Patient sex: F
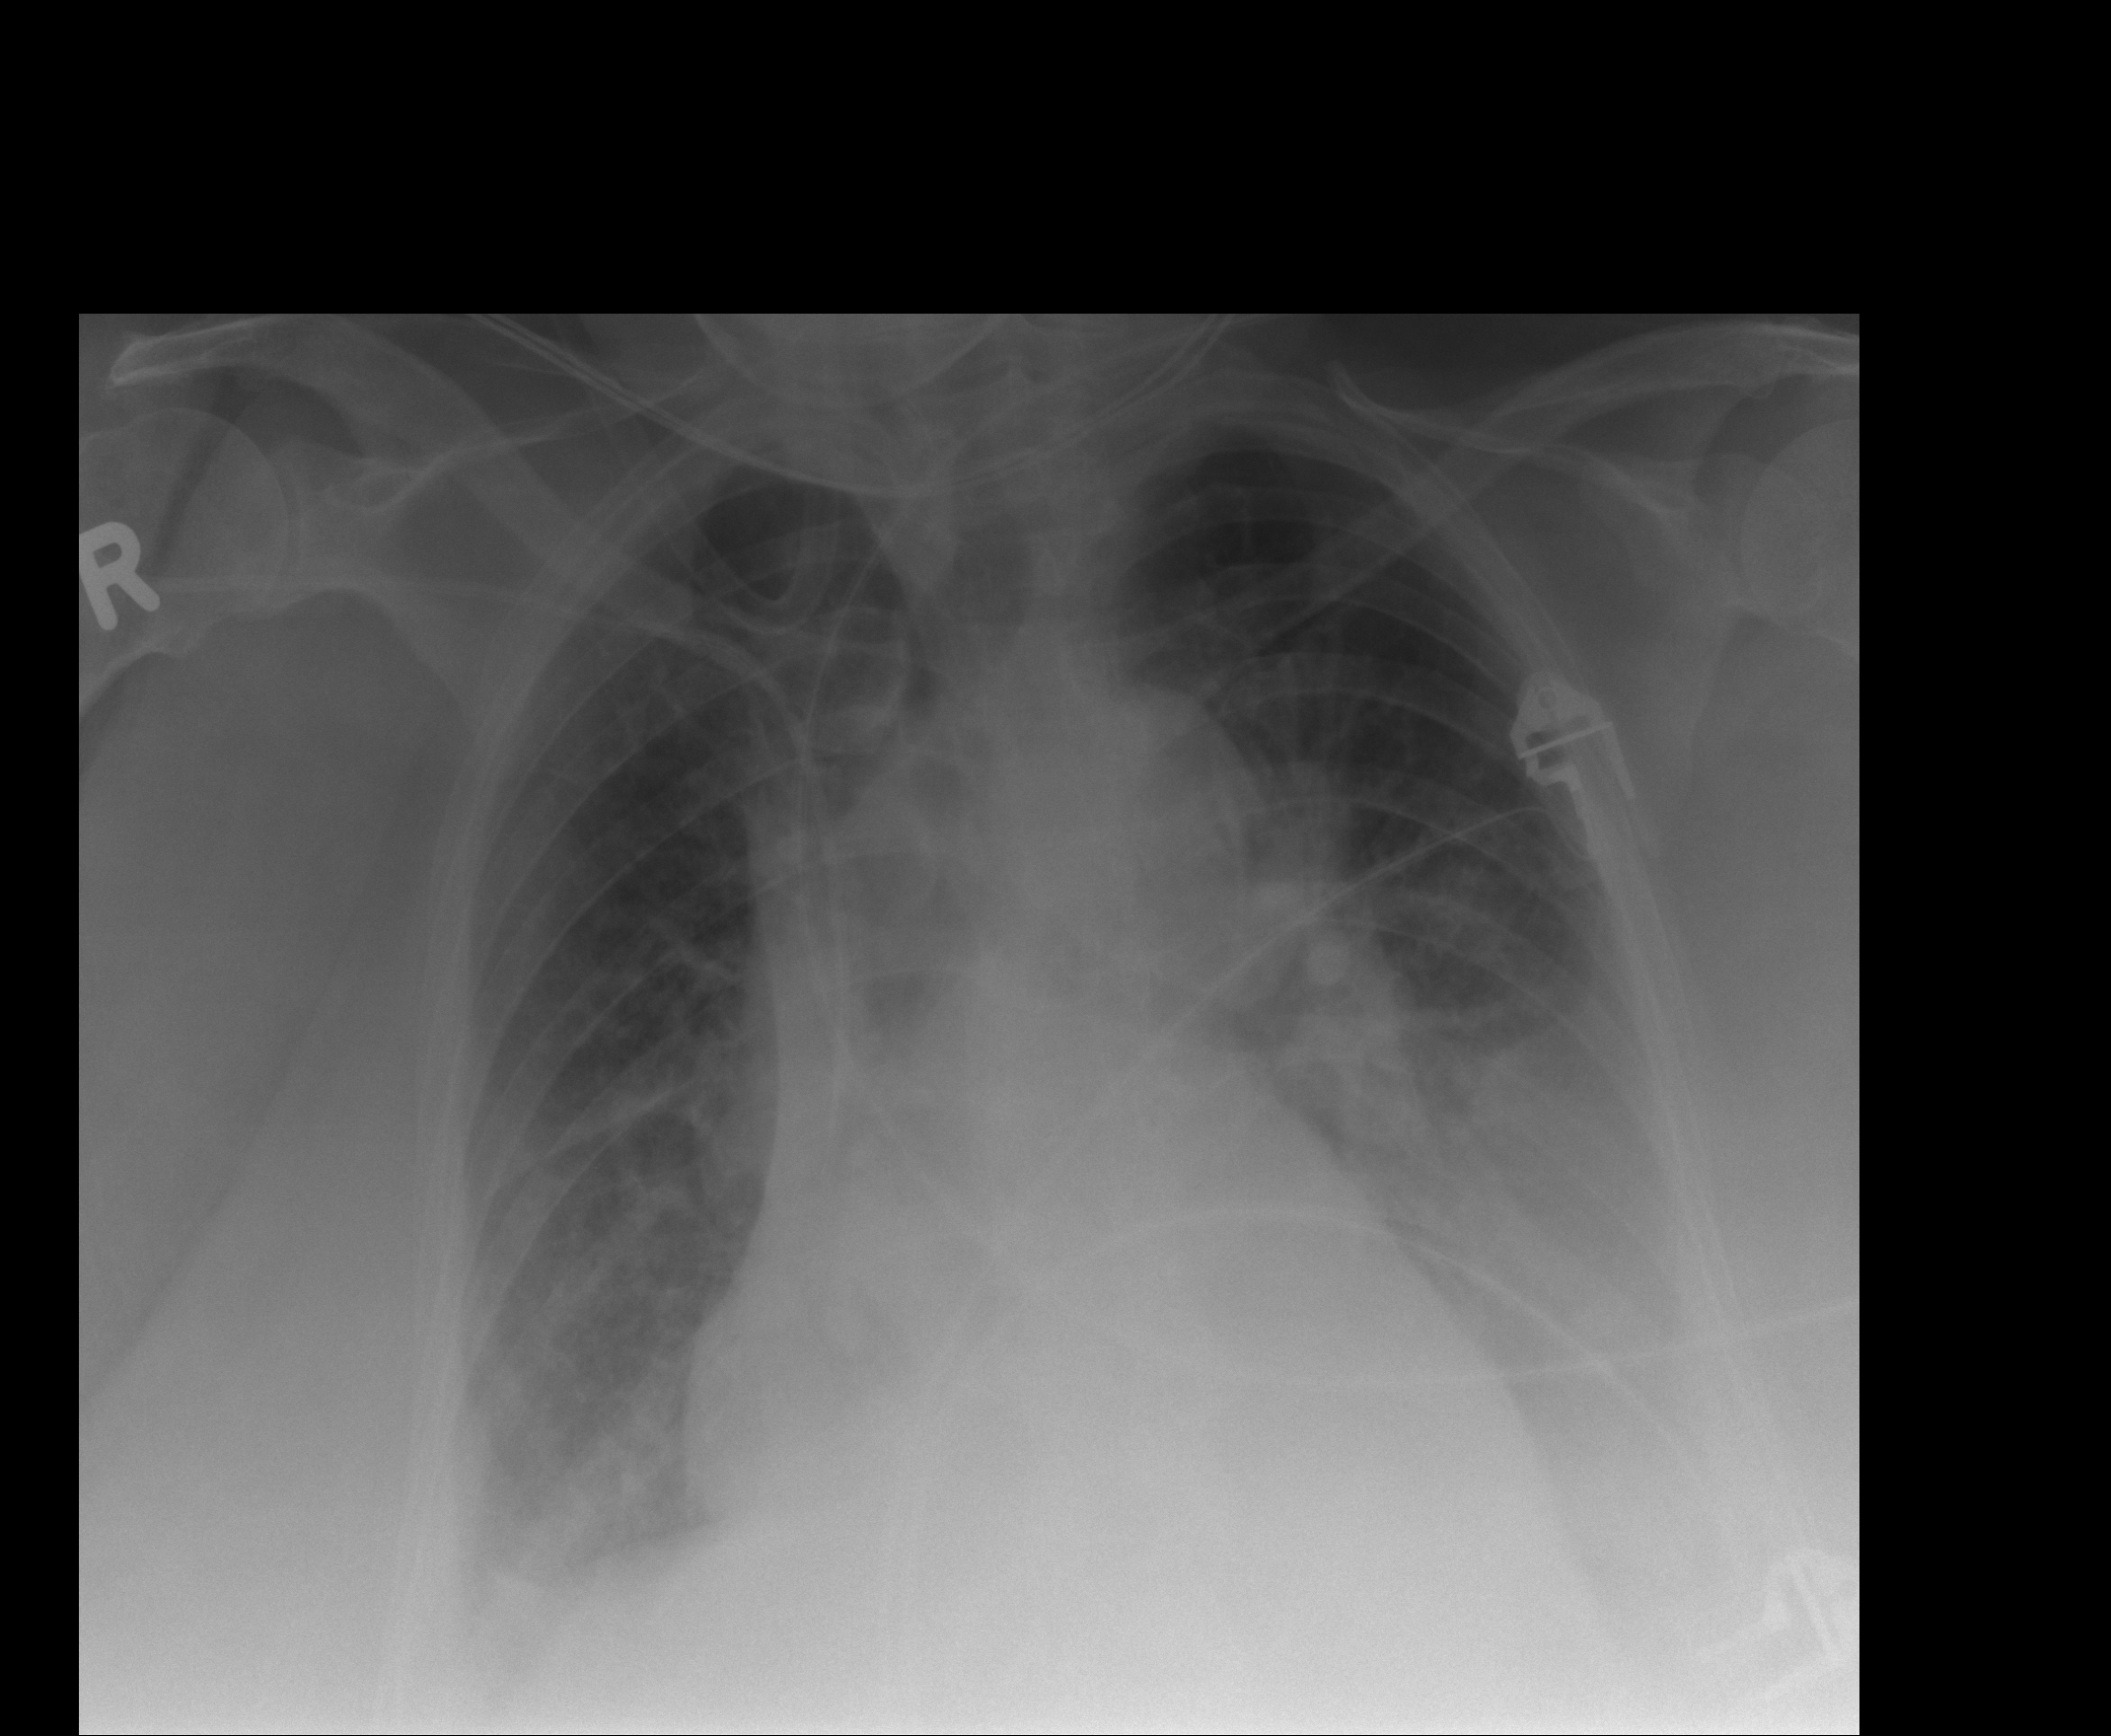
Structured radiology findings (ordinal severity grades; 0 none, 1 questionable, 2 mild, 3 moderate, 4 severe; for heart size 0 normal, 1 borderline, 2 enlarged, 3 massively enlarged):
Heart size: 2
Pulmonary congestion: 2
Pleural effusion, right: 2
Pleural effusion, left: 2
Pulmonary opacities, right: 0
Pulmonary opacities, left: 0
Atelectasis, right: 2
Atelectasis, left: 2